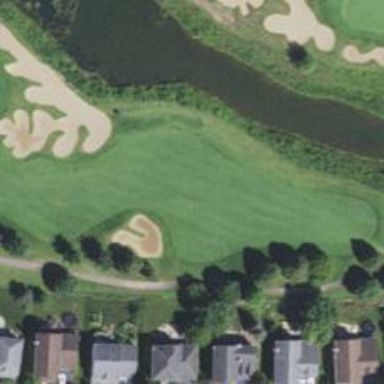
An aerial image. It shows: Golf hole.